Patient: sex F, age 68
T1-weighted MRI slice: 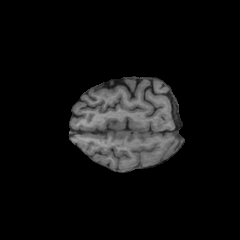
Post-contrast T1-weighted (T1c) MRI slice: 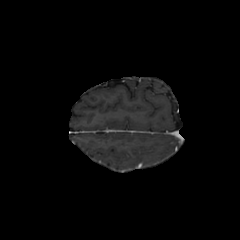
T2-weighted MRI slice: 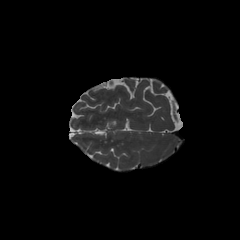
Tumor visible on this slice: no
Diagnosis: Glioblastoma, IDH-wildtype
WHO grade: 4